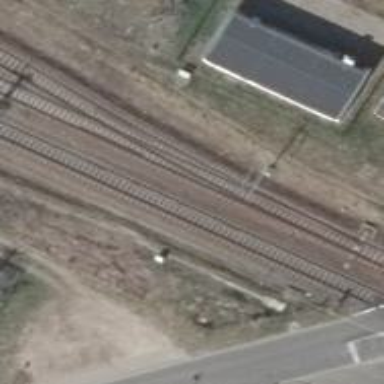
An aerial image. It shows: Railway switch with turnout to the right.